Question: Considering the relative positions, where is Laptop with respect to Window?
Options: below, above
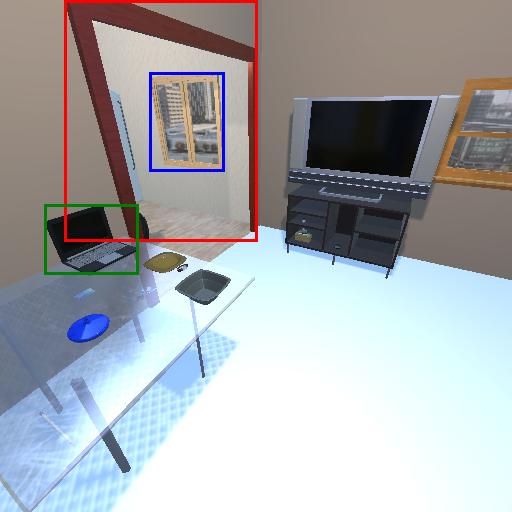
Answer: below